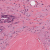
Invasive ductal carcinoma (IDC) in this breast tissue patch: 1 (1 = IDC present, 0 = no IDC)